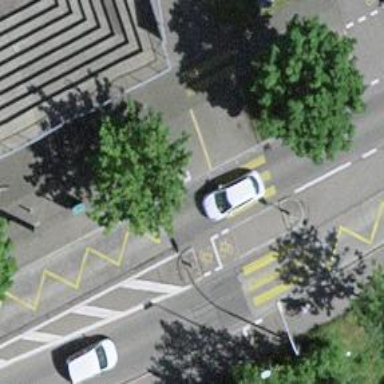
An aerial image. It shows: Uncontrolled zebra crossing with pedestrian island.